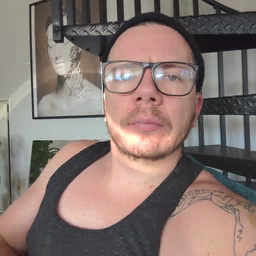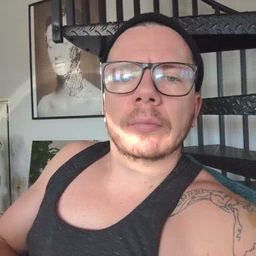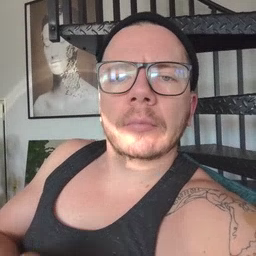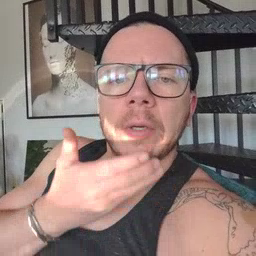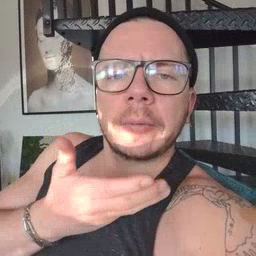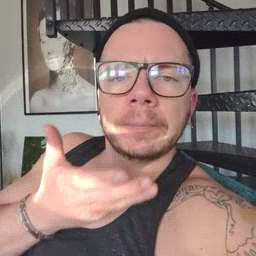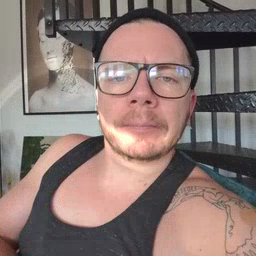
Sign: cereal